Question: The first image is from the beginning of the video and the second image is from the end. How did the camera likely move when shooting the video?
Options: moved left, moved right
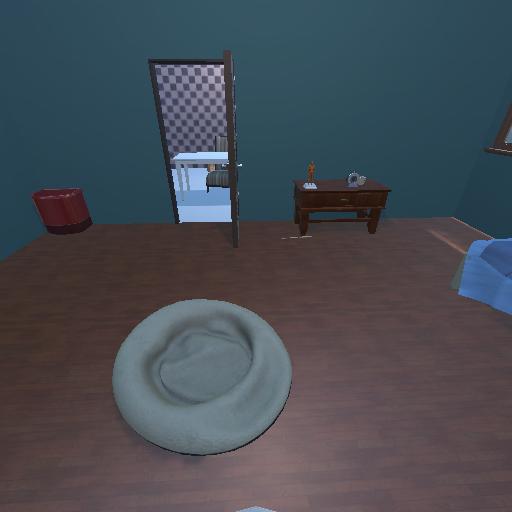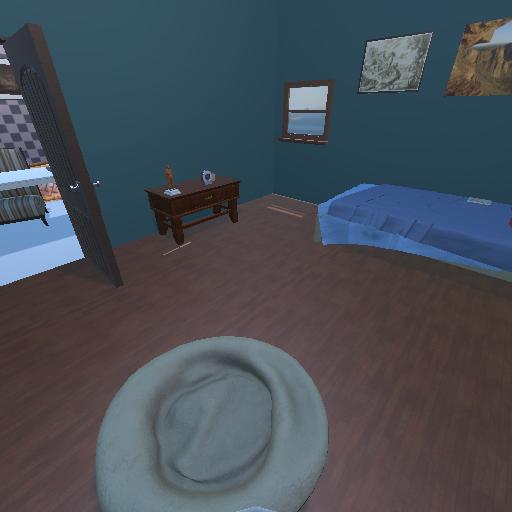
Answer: moved left